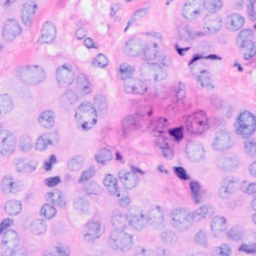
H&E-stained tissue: Breast